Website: macys
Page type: added-to-cart
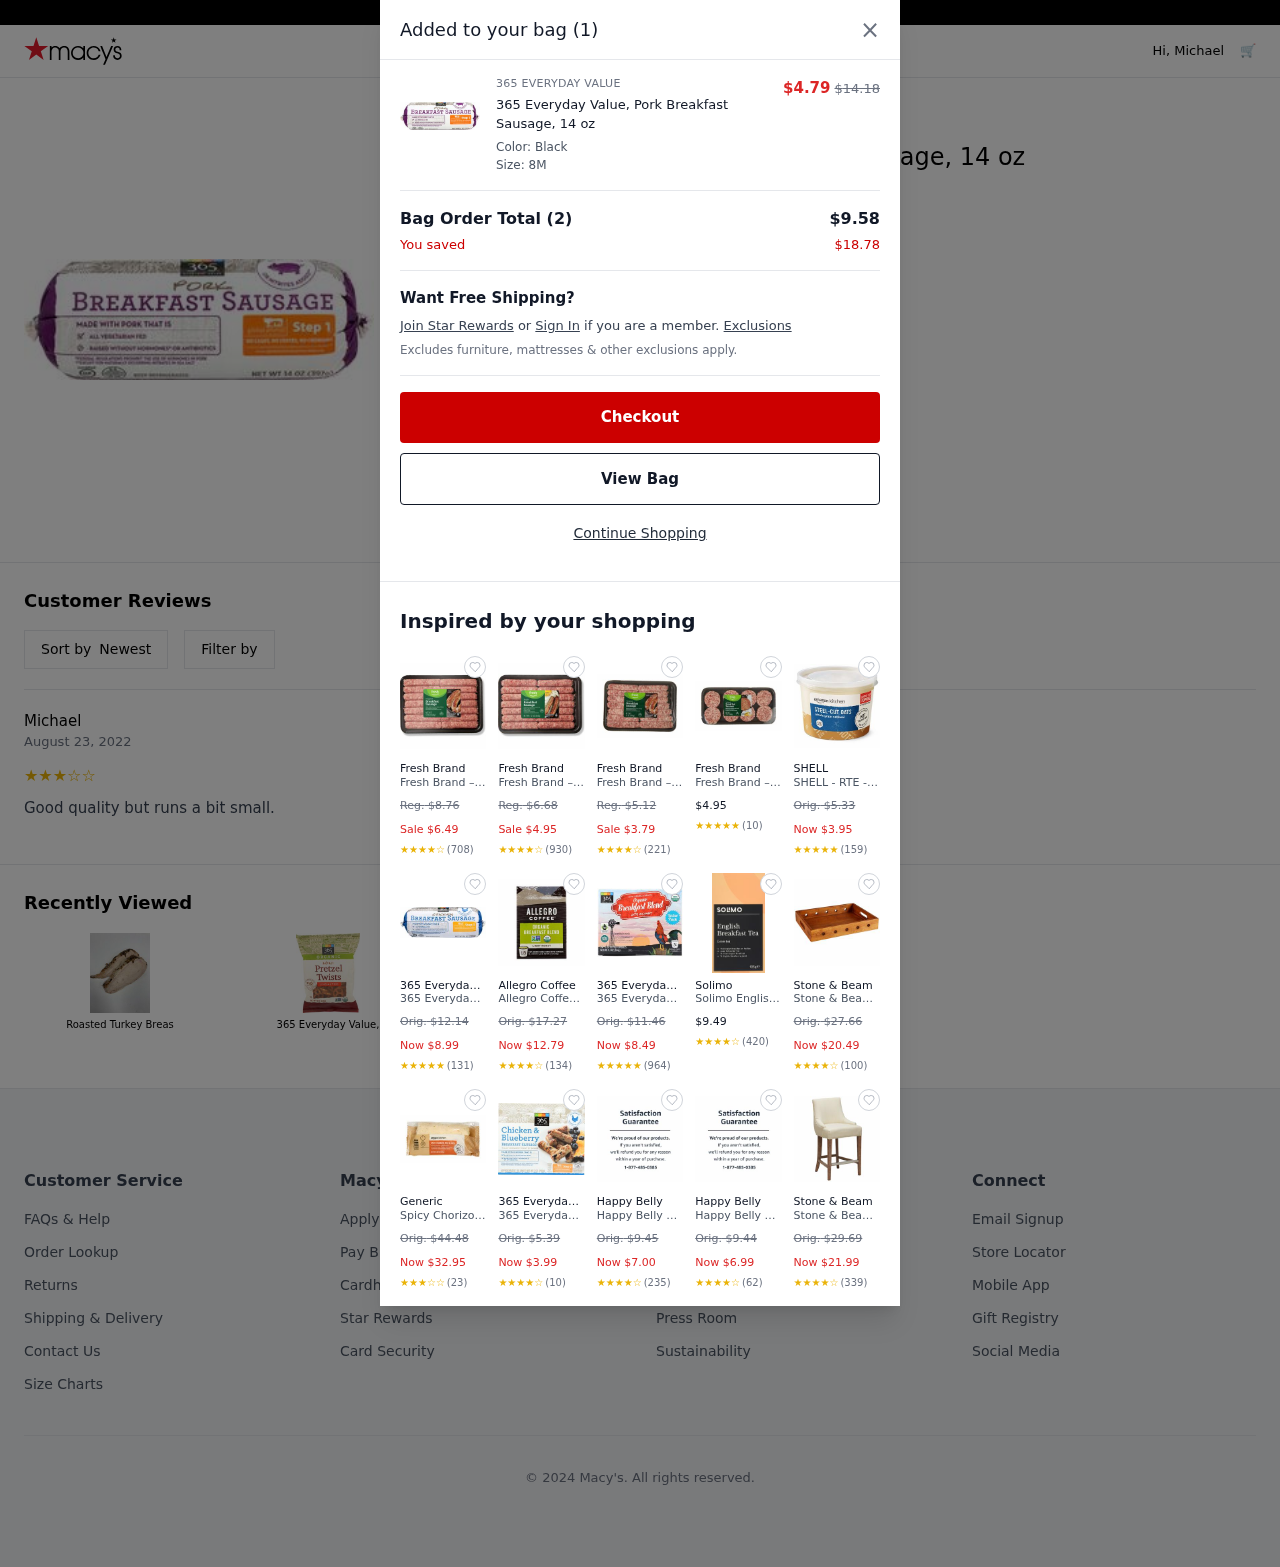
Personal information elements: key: PII_FIRSTNAME
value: Michael
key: PII_REVIEW
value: Good quality but runs a bit small.
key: PII_USER_RATING
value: ★
★
★
★
☆
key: PII_USER_RATING
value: ★
★
★
★
★
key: PII_USER_RATING
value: ★
★
★
☆
☆
Product elements: key: PRODUCT1_BRAND
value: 365 Everyday Value
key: PRODUCT1_NAME
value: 365 Everyday Value, Pork Breakfast Sausage, 14 oz
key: PRODUCT1_PRICE
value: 4.79
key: PRODUCT18_NAME
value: Roasted Turkey Breas
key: PRODUCT19_NAME
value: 365 Everyday Value,
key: PRODUCT1_ORIGINAL_PRICE
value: $14.18
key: PRODUCT2_BRAND
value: Fresh Brand
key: PRODUCT2_NAME
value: Fresh Brand – Original Breakfast Sausage Links, 12 oz
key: PRODUCT2_ORIGINAL_PRICE
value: Reg. $8.76
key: PRODUCT2_PRICE
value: Sale $6.49
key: PRODUCT2_RATING
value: ★
★
★
★
☆
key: PRODUCT2_NUM_RATINGS
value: (708)
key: PRODUCT3_BRAND
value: Fresh Brand
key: PRODUCT3_NAME
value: Fresh Brand – Maple Breakfast Sausage Links, 12 oz
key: PRODUCT3_ORIGINAL_PRICE
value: Reg. $6.68
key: PRODUCT3_PRICE
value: Sale $4.95
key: PRODUCT3_RATING
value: ★
★
★
★
☆
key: PRODUCT3_NUM_RATINGS
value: (930)
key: PRODUCT4_BRAND
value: Fresh Brand
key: PRODUCT4_NAME
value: Fresh Brand – Original Breakfast Sausage Links, 12 oz FROZEN
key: PRODUCT4_ORIGINAL_PRICE
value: Reg. $5.12
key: PRODUCT4_PRICE
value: Sale $3.79
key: PRODUCT4_RATING
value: ★
★
★
★
☆
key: PRODUCT4_NUM_RATINGS
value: (221)
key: PRODUCT5_BRAND
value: Fresh Brand
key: PRODUCT5_NAME
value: Fresh Brand – Original Breakfast Sausage Patties, 12 oz FROZEN
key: PRODUCT5_PRICE
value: $4.95
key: PRODUCT5_RATING
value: ★
★
★
★
★
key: PRODUCT5_NUM_RATINGS
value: (10)
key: PRODUCT6_BRAND
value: SHELL
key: PRODUCT6_NAME
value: SHELL - RTE - Hot Breakfast Oatmeal
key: PRODUCT6_ORIGINAL_PRICE
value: Orig. $5.33
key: PRODUCT6_PRICE
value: Now $3.95
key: PRODUCT6_RATING
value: ★
★
★
★
★
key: PRODUCT6_NUM_RATINGS
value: (159)
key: PRODUCT7_BRAND
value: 365 Everyday Value
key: PRODUCT7_NAME
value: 365 Everyday Value, Chicken Breakfast Sausage, 14 oz
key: PRODUCT7_ORIGINAL_PRICE
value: Orig. $12.14
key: PRODUCT7_PRICE
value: Now $8.99
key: PRODUCT7_RATING
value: ★
★
★
★
★
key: PRODUCT7_NUM_RATINGS
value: (131)
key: PRODUCT8_BRAND
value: Allegro Coffee
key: PRODUCT8_NAME
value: Allegro Coffee, Coffee Breakfast Blend Pods 18 Count Organic, 0.38 Ounce
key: PRODUCT8_ORIGINAL_PRICE
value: Orig. $17.27
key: PRODUCT8_PRICE
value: Now $12.79
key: PRODUCT8_RATING
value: ★
★
★
★
☆
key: PRODUCT8_NUM_RATINGS
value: (134)
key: PRODUCT9_BRAND
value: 365 Everyday Value
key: PRODUCT9_NAME
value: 365 Everyday Value, Organic Breakfast Blend Coffee Capsules, 24 ct
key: PRODUCT9_ORIGINAL_PRICE
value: Orig. $11.46
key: PRODUCT9_PRICE
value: Now $8.49
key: PRODUCT9_RATING
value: ★
★
★
★
★
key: PRODUCT9_NUM_RATINGS
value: (964)
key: PRODUCT10_BRAND
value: Solimo
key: PRODUCT10_NAME
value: Solimo English Loose Breakfast Tea - 125g (Pack of 6)
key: PRODUCT10_PRICE
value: $9.49
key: PRODUCT10_RATING
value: ★
★
★
★
☆
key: PRODUCT10_NUM_RATINGS
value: (420)
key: PRODUCT11_BRAND
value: Stone & Beam
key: PRODUCT11_NAME
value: Stone & Beam Modern Farmhouse Wood Decorative Tray - 2.5 x 12 x 16 Inches, Natural (Renewed)
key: PRODUCT11_ORIGINAL_PRICE
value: Orig. $27.66
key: PRODUCT11_PRICE
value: Now $20.49
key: PRODUCT11_RATING
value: ★
★
★
★
☆
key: PRODUCT11_NUM_RATINGS
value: (100)
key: PRODUCT12_BRAND
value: Generic
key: PRODUCT12_NAME
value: Spicy Chorizo, Egg & Jack Breakfast Wrap, 8.30 oz.
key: PRODUCT12_ORIGINAL_PRICE
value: Orig. $44.48
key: PRODUCT12_PRICE
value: Now $32.95
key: PRODUCT12_RATING
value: ★
★
★
☆
☆
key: PRODUCT12_NUM_RATINGS
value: (23)
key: PRODUCT13_BRAND
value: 365 Everyday Value
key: PRODUCT13_NAME
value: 365 Everyday Value, Chicken & Blueberry Breakfast Sausage, 10 ct, (Frozen)
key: PRODUCT13_ORIGINAL_PRICE
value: Orig. $5.39
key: PRODUCT13_PRICE
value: Now $3.99
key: PRODUCT13_RATING
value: ★
★
★
★
☆
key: PRODUCT13_NUM_RATINGS
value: (10)
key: PRODUCT14_BRAND
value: Happy Belly
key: PRODUCT14_NAME
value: Happy Belly Breakfast Blend Ground Coffee, Light Roast, 32 Ounce
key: PRODUCT14_ORIGINAL_PRICE
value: Orig. $9.45
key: PRODUCT14_PRICE
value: Now $7.00
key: PRODUCT14_RATING
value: ★
★
★
★
☆
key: PRODUCT14_NUM_RATINGS
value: (235)
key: PRODUCT15_BRAND
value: Happy Belly
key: PRODUCT15_NAME
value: Happy Belly Decaf Breakfast Blend Ground Coffee, 32 Ounce
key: PRODUCT15_ORIGINAL_PRICE
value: Orig. $9.44
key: PRODUCT15_PRICE
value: Now $6.99
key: PRODUCT15_RATING
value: ★
★
★
★
☆
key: PRODUCT15_NUM_RATINGS
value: (62)
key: PRODUCT16_BRAND
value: Stone & Beam
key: PRODUCT16_NAME
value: Stone & Beam Counter Stool, 39"H, Ivory
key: PRODUCT16_ORIGINAL_PRICE
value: Orig. $29.69
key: PRODUCT16_PRICE
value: Now $21.99
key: PRODUCT16_RATING
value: ★
★
★
★
☆
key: PRODUCT16_NUM_RATINGS
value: (339)
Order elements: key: ORDER_DATE
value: August 23, 2022
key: ORDER_NUM_ITEMS
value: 1
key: ORDER_NUM_ITEMS
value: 2
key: ORDER_SUBTOTAL
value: $9.58
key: ORDER_SAVINGS
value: $18.78